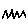
Label: zigzag